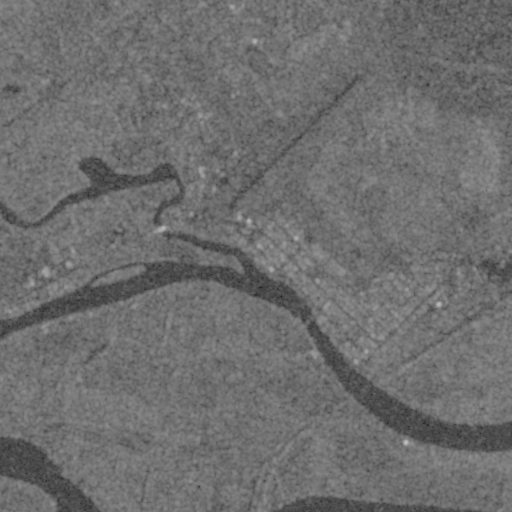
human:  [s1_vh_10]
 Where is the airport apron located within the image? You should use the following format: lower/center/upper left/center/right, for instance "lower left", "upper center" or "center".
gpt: The airport apron is located in the upper center of the image.
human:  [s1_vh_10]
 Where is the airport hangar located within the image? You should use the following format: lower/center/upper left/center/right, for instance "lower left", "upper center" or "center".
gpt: The airport hangar is located in the upper center of the image.
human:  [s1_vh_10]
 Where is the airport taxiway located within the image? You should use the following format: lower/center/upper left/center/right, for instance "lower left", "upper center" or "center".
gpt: The airport taxiway is located in the upper center of the image.
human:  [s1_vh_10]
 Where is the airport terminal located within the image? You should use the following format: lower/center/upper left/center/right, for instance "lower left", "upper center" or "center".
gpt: The airport terminal is located in the center of the image.
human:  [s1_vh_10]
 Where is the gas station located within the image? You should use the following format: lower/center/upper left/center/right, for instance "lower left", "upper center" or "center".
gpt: The gas station is located in the center of the image.
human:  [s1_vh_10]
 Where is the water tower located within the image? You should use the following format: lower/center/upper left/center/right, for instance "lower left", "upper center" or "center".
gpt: The water tower is located in the center right of the image.
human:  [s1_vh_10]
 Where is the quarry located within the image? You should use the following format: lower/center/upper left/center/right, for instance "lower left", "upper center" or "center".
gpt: There is no quarry in the image.

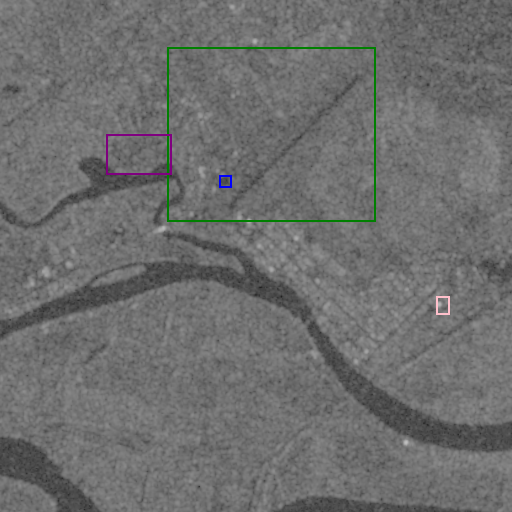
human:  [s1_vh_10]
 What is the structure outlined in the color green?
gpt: The structure outlined in green is an airport.
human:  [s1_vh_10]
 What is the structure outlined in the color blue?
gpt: The structure outlined in blue is an airport apron.
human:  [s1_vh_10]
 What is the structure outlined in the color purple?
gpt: The structure outlined in purple is a park.
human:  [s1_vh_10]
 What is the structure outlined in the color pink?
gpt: The structure outlined in pink is a building.
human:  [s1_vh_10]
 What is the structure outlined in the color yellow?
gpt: There is no yellow outline.